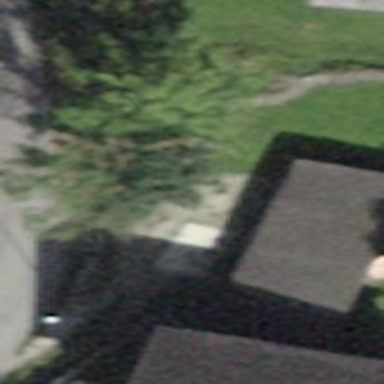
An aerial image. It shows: View of roof of building.